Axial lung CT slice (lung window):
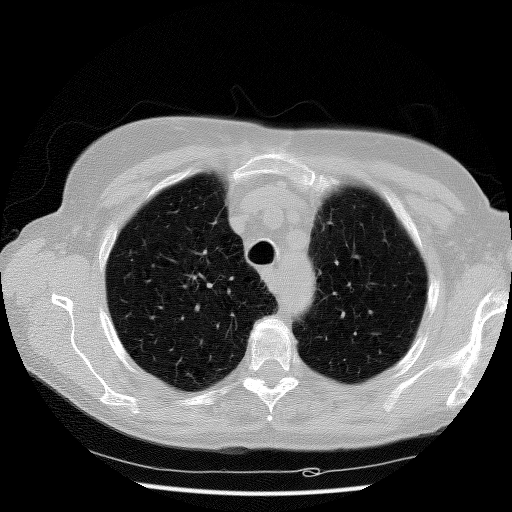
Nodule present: no